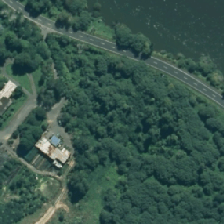
Land cover: deciduous_hardwood